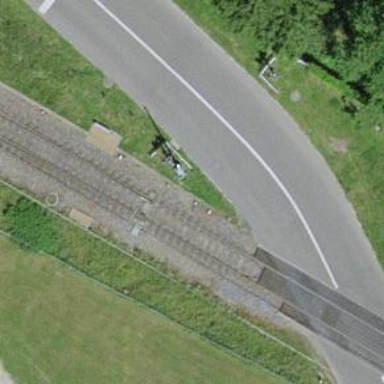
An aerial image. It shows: Railway switch.